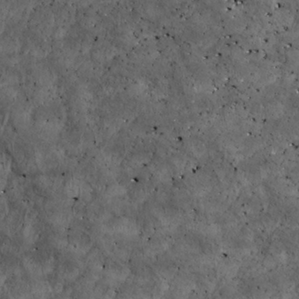
Label: non_frost